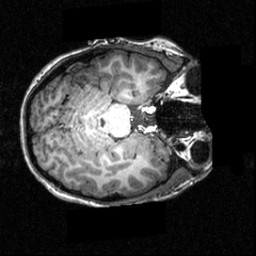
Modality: T1w
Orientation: axial
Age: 18
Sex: female
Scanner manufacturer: siemens
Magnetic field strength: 3.951 T
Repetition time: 1.5 s
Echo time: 0.00335 s